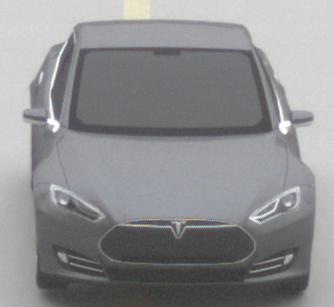
Make: Tesla
Model: Model S 60
Detailed model: Model S
Model produced from: 2013/10
Model produced until: 2014/10
Doors: 5
Color: gray
Road condition: dry road
Daytime: morning or afternoon
Contrast: low contrast